Interaction volume radius: 5 \u00c5
Interaction volume height: 40 \u00c5
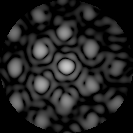
Disorder parameter: 0.372